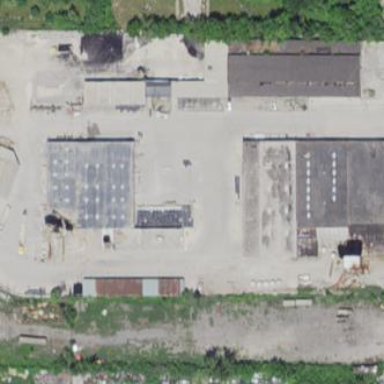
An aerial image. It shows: Industrial area used for concrete manufacturing.